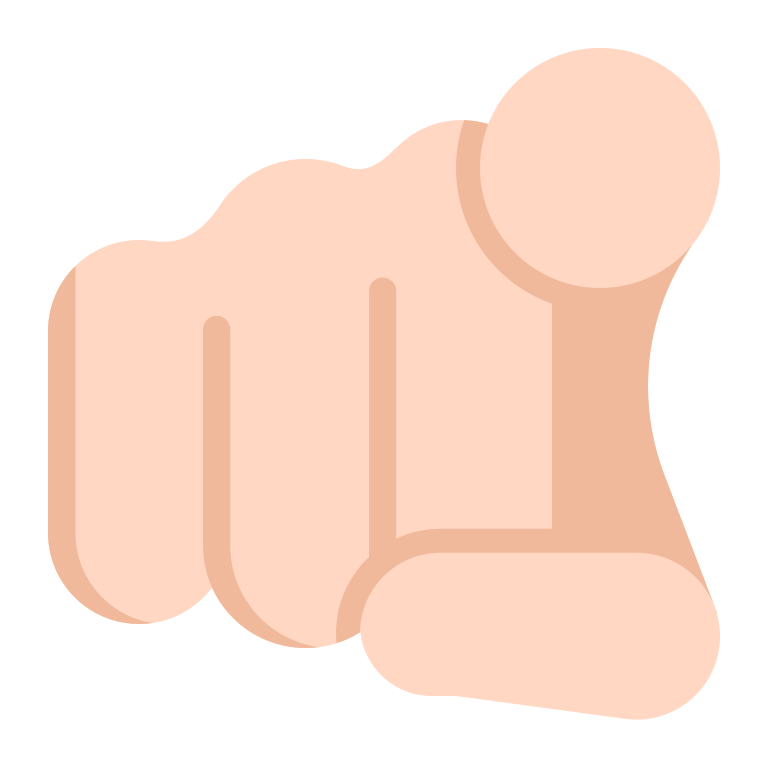
index pointing at the viewer flat light